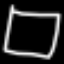
Label: square